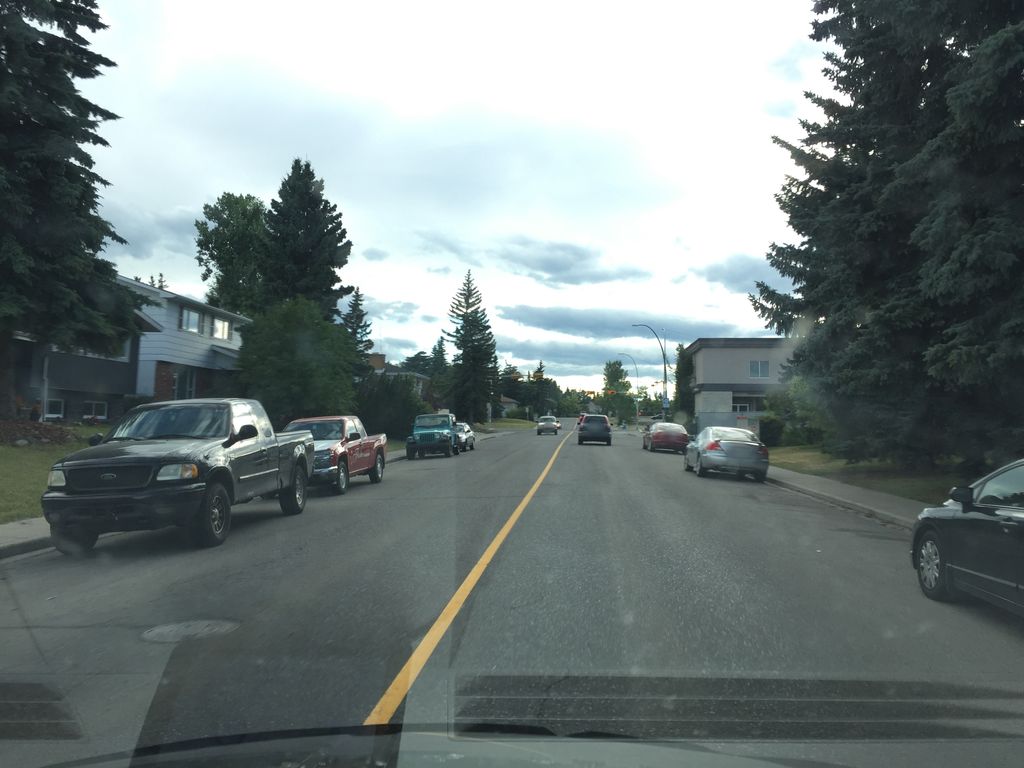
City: calgary